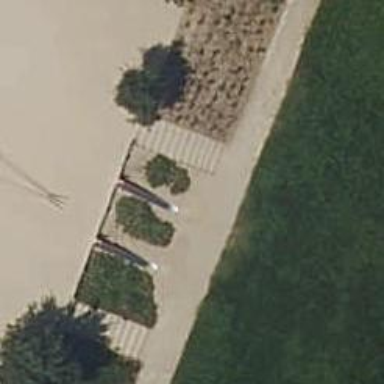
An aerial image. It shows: Road with steps.